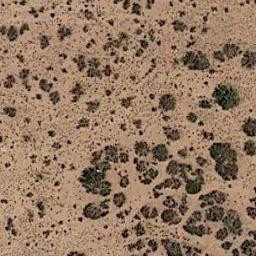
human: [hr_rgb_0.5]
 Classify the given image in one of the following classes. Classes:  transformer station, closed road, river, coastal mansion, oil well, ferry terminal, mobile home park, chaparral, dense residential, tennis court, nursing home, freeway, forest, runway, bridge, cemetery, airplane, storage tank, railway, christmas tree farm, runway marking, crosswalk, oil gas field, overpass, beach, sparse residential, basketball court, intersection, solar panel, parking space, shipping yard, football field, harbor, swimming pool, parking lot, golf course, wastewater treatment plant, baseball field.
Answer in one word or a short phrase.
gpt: chaparral